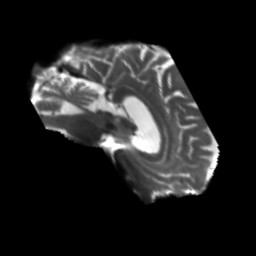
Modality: T2w
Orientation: sagittal
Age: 52
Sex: male
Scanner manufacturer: siemens
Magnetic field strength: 3 T
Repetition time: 5.47 s
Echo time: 0.0854 s